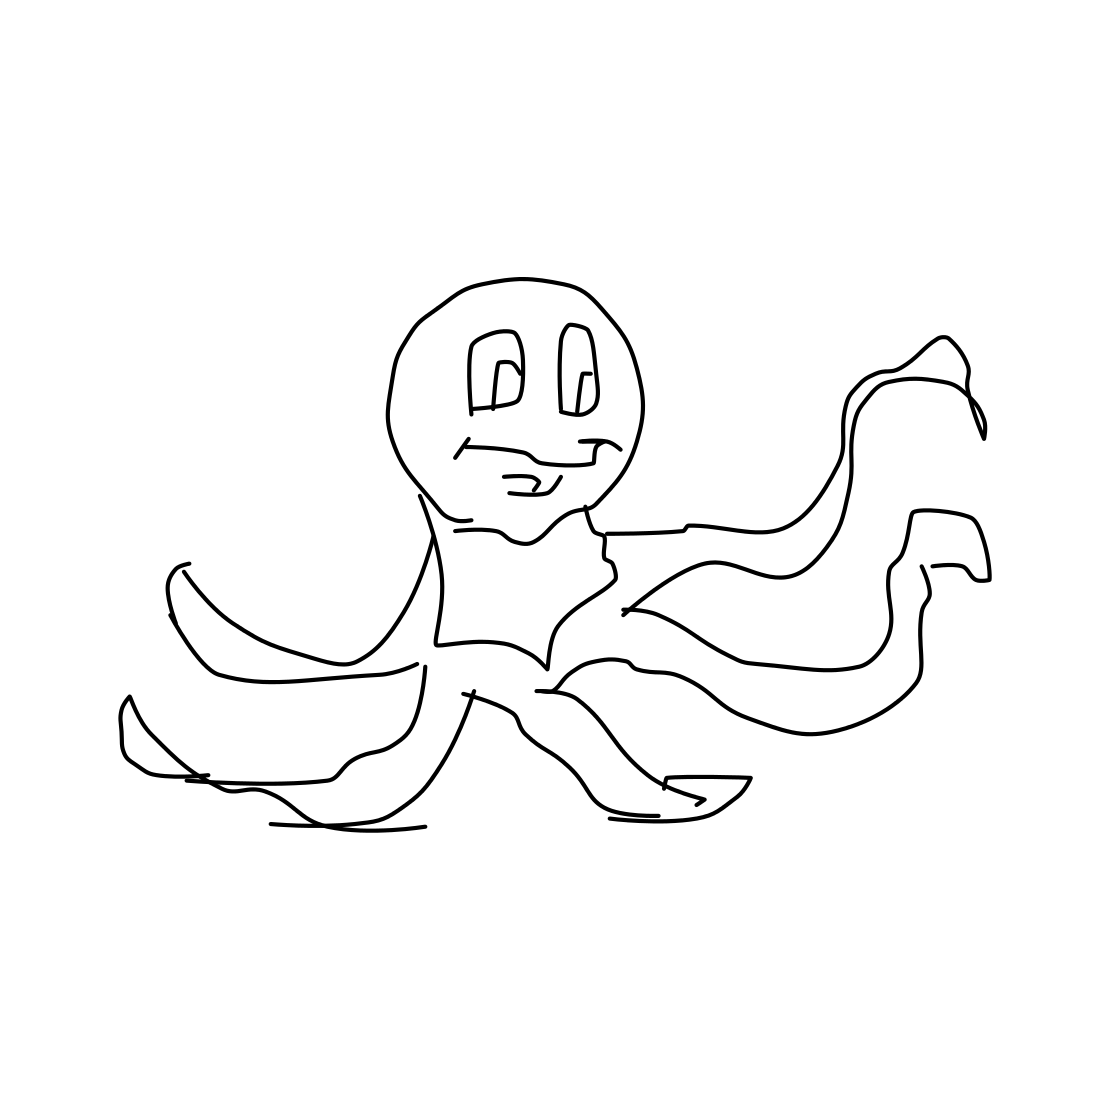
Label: octopus